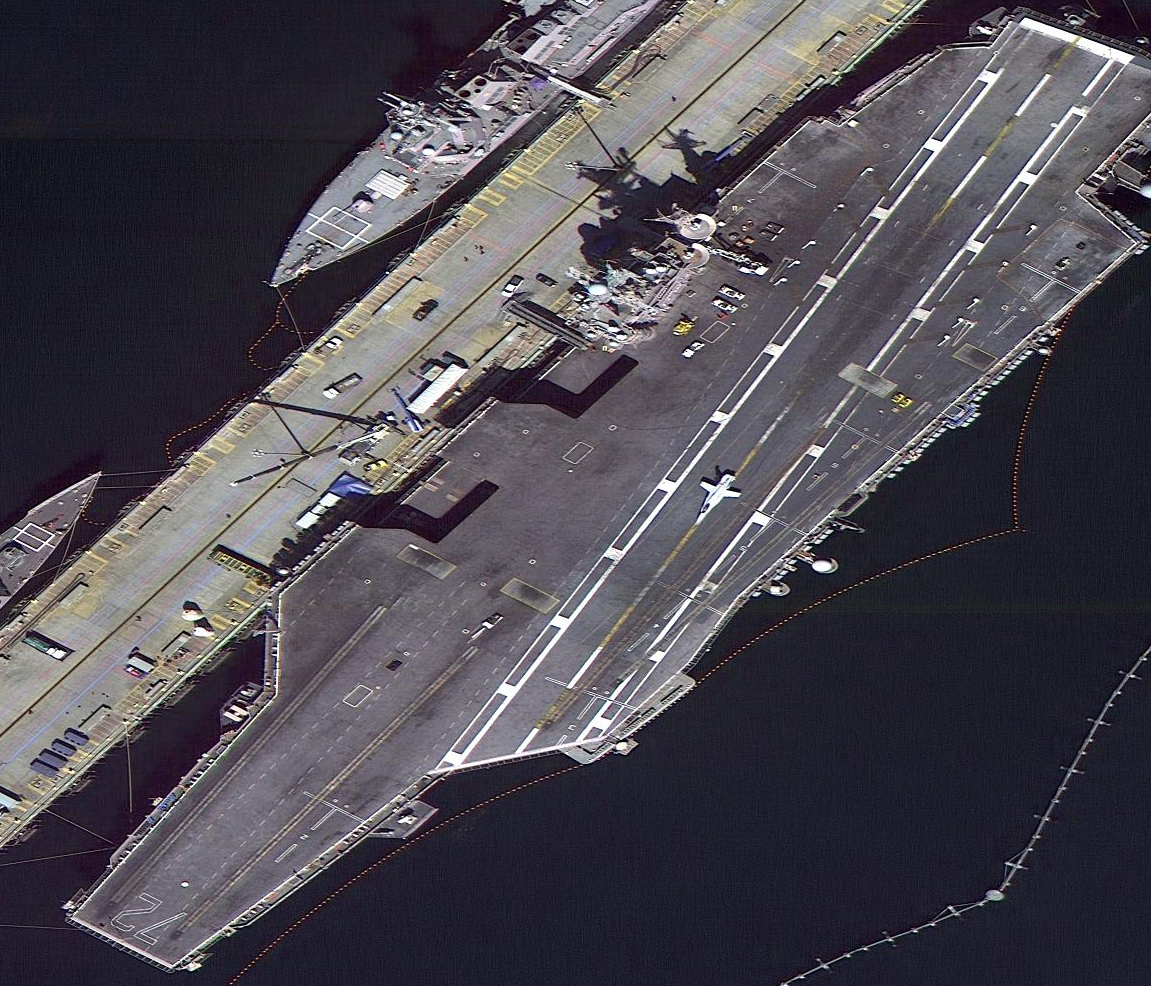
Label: aircraft_carrier